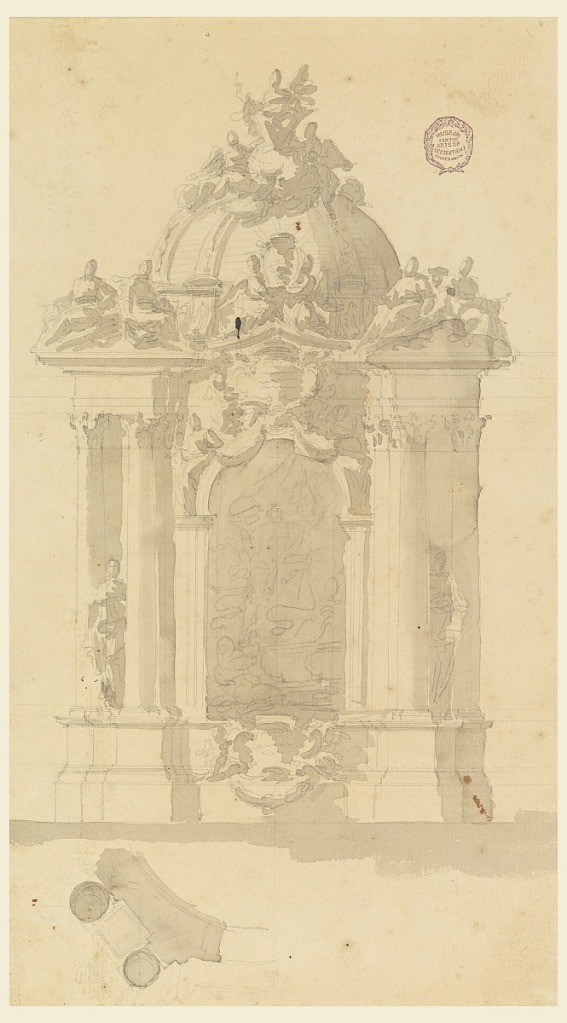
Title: Design for an Altar
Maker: Carlo Marchionni, Italian, 1702–1786
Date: ca. 1750
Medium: Graphite, brush and black wash on cream paper
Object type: Drawing
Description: In the scheme of a convex altar retable with a dome. The front shows a representation of an Ascension in an arch.  Inscription escutcheons on top and at the dado. Statues stand laterally and sit upon pediments. An enthroned figure and two angels on top. Left side of the plan underneath.